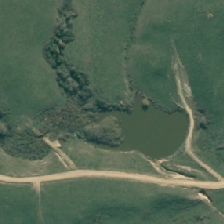
Land cover: lake_pond